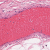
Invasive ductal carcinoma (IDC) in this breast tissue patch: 0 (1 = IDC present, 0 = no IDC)